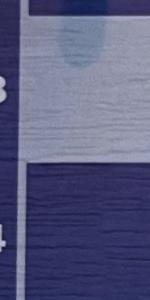
Label: Empty